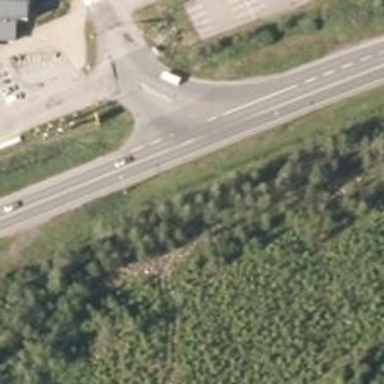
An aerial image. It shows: Asphalt trunk highway.